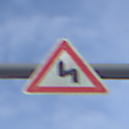
Verkehrszeichen: DoppelkurveZunaechstLinks
Umgebung: Outdoor, Nature
Tageszeit: MorningAfternoon
Wetter: PartlyCloudy
Licht: Natural
Jahreszeit: NotSpecified
Kontrast: MediumContrast